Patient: sex M, age 48
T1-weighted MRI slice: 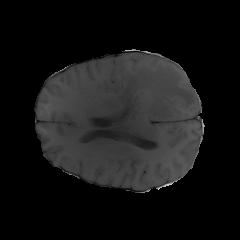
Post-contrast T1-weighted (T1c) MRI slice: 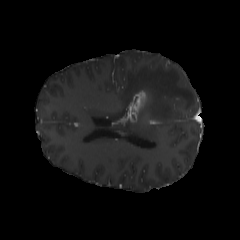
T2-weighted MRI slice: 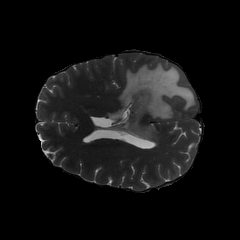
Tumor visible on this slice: yes
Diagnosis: Glioblastoma, IDH-wildtype
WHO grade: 4